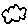
Label: cloud